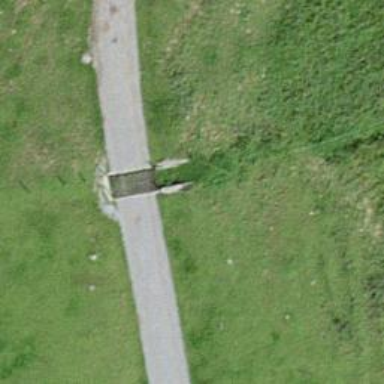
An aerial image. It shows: Cattle grid barrier.